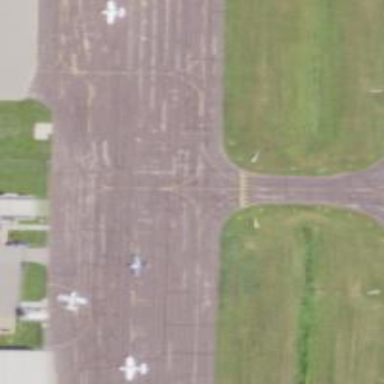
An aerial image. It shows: View of taxiway at the airport.